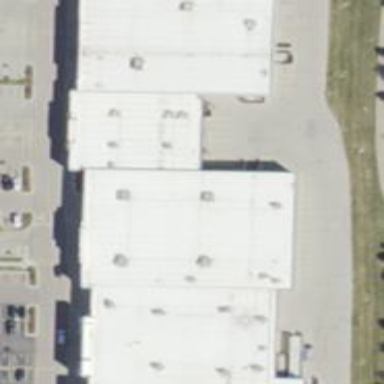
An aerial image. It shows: Department store building.